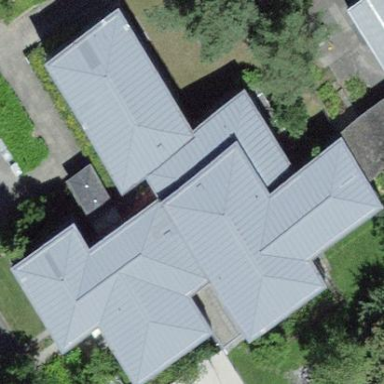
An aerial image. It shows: School building.